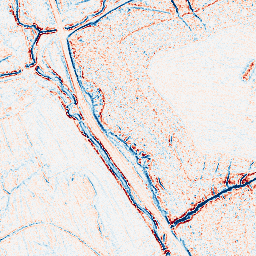
Category: edge_preserving
Decomposition family: bilateral
Decomposition parameters: d: 5
sigma_color: 75
sigma_space: 150
Upsampling method: cubic_mitchell
Upsampling parameters: scale: 4
Upsampling scale: 4